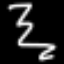
Label: squiggle